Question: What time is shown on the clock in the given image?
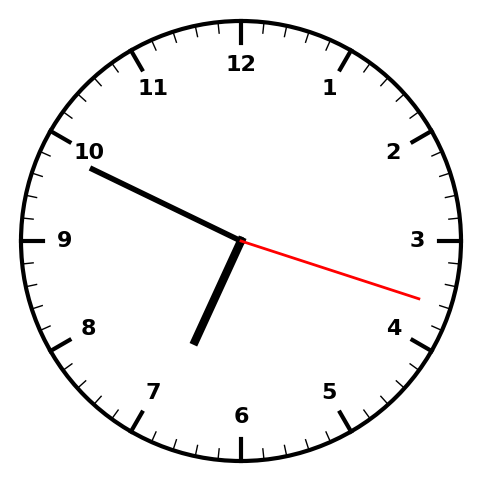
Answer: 06:49:18